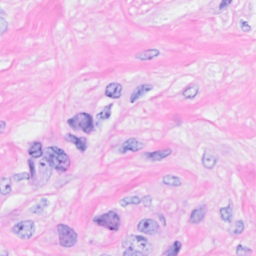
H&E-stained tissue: Breast